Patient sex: M
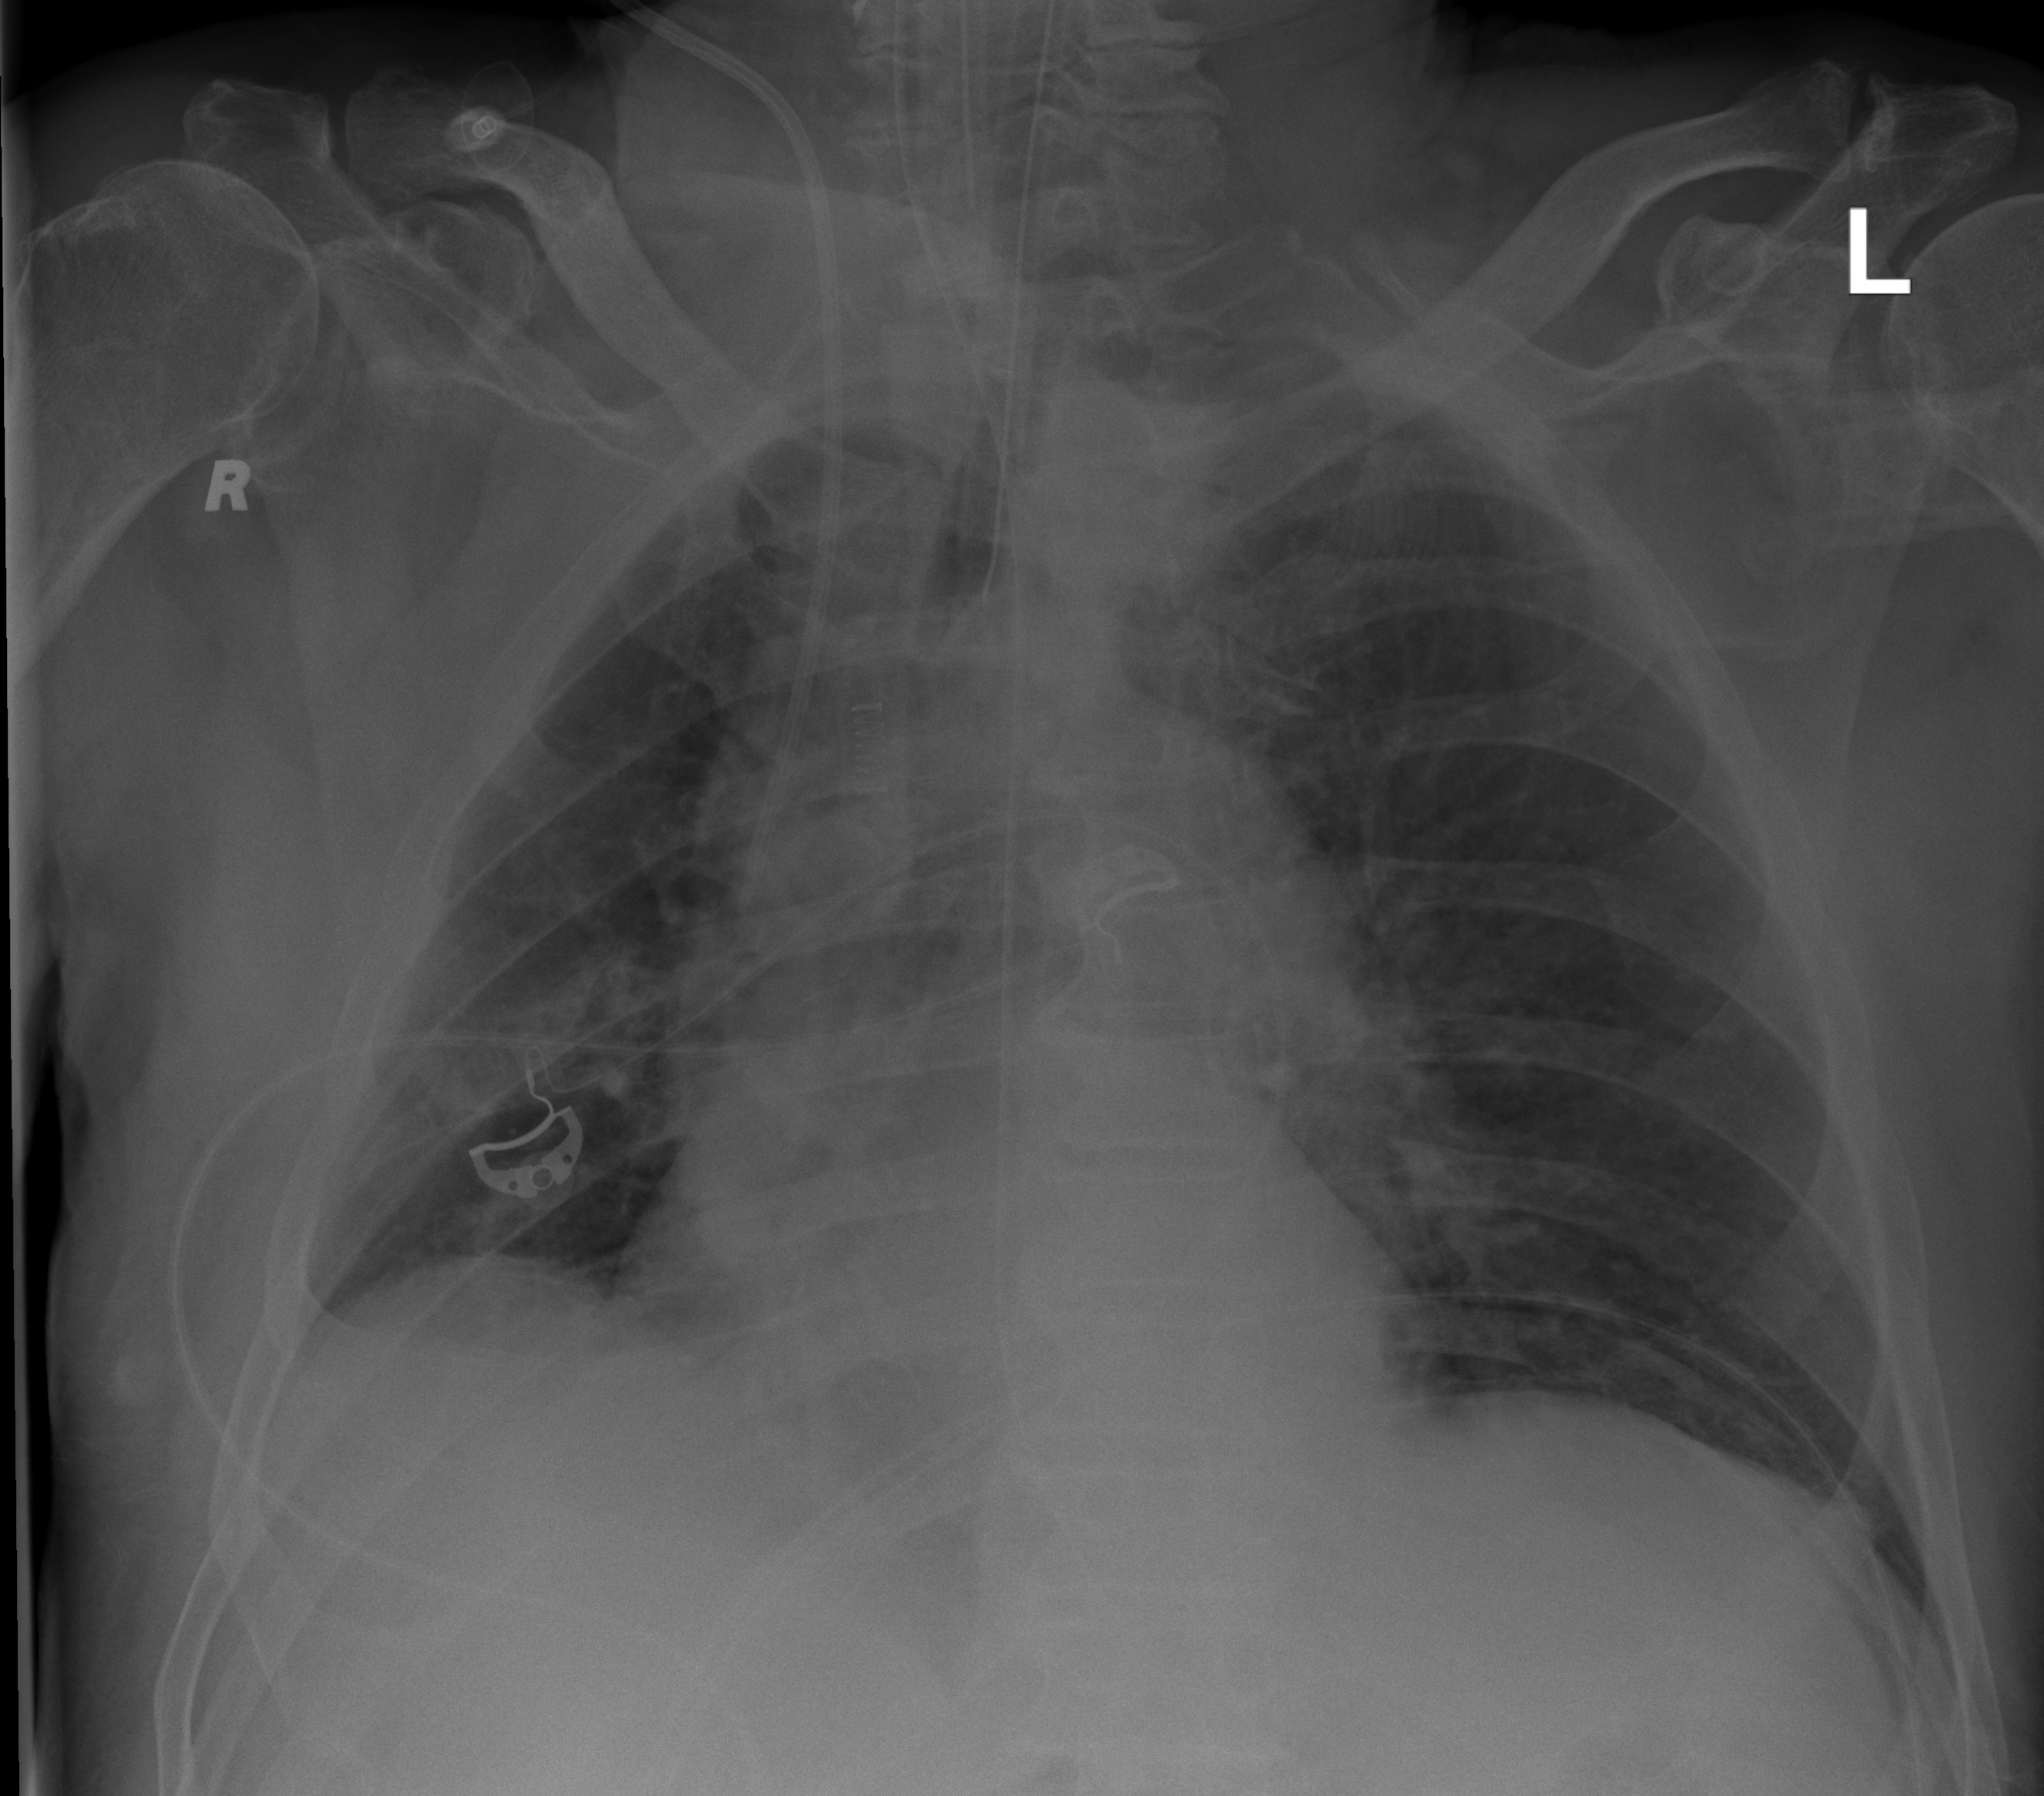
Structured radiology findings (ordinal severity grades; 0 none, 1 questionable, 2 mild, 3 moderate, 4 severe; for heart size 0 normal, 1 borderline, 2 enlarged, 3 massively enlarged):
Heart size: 1
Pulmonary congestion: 0
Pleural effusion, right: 1
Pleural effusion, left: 0
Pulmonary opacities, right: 1
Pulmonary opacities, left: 0
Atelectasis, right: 2
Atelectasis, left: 1